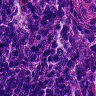
Metastatic tissue present: no